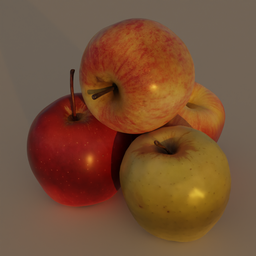
Label: nature